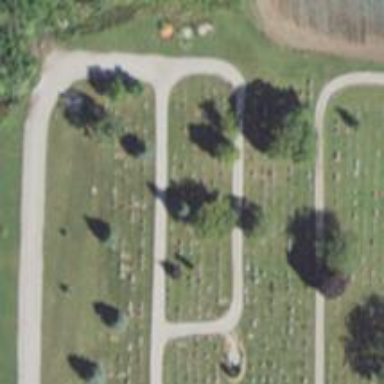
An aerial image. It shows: Grave yard.